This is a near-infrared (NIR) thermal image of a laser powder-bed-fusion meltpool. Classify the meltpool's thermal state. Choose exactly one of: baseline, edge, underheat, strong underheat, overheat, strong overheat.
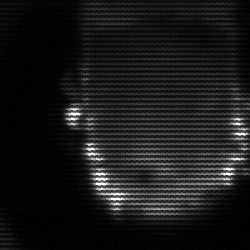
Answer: baseline